Question: I create a WCF service and call it in client side.
'''
<script lang="javascript" type="text/javascript">
var x;
function ttsFunction() {
var data = new Object();
data.text = $('#ddl').val();
var jsonString = JSON.stringify(data);
x = $.getJSON("http://localhost:8080/wscccService.svc/RunTts?jsoncallback=?", { text: jsonString });
}
$('#speak').val = x;
</script>
'''
And the service
'''
namespace wsccc1
{
[AspNetCompatibilityRequirements(RequirementsMode = AspNetCompatibilityRequirementsMode.Allowed)]
[JavascriptCallbackBehavior(UrlParameterName = "jsoncallback")]//"jsoncallback is custom"
public class wscccService : Iwservice
{
[WebGet(ResponseFormat = WebMessageFormat.Json)]
public string RunTts(string length)
{
return Membership.GeneratePassword(Int32.Parse(length), 1);
}
}
}
'''
The interface code:
'''
namespace wsccc1
{
[ServiceContract]
public interface Iwservice
{
[OperationContract]
//[WebInvoke(Method = "POST", RequestFormat = WebMessageFormat.Json, ResponseFormat = WebMessageFormat.Json,
// BodyStyle = WebMessageBodyStyle.Wrapped, UriTemplate = "RunTts")]
string RunTts(string text);
}
}
'''
The exception is as below:

I guess that something wrong on the parameter "length", it is a json format. Thanks for help.
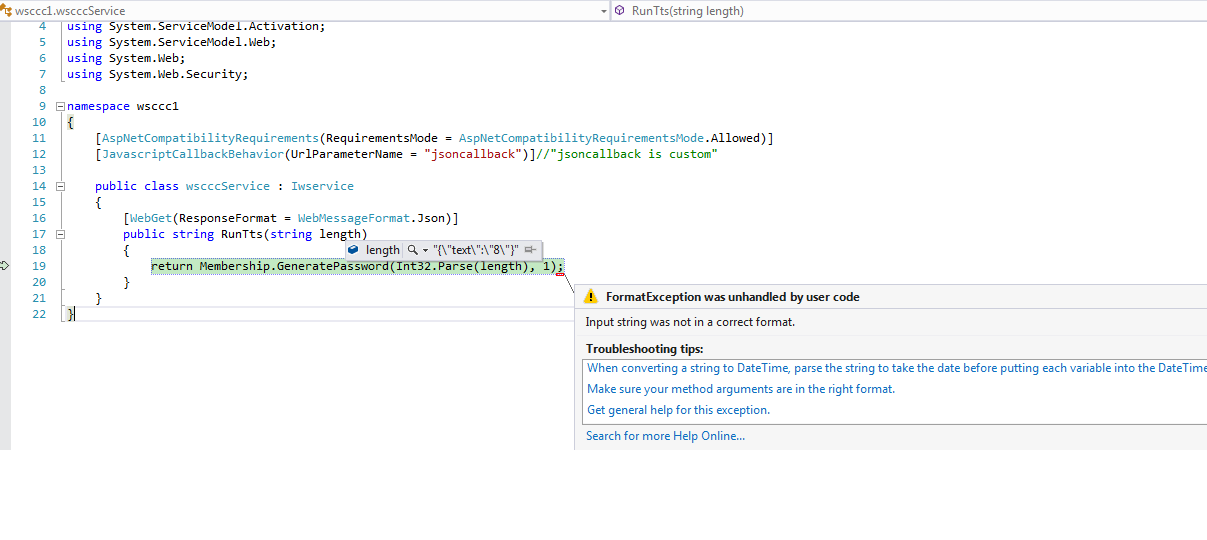
Answer: You need to use a <URL>, which doesn't make sense.
Example (this is for Newtonsoft JSON):
'''
public string RunTts(string lengthObject) {
JToken token = JObject.Parse(lengthObject);
int length = (int)token.SelectToken("text");
return Membership.GeneratePassword(length, 1);
}
'''